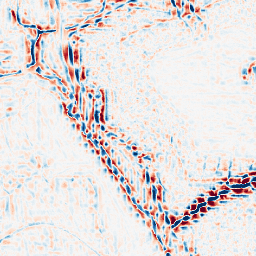
Category: wavelet
Decomposition family: wavelet_reverse_biorthogonal
Decomposition parameters: wavelet: rbio2.4
level: 3
Upsampling method: bspline
Upsampling parameters: scale: 2
Upsampling scale: 2